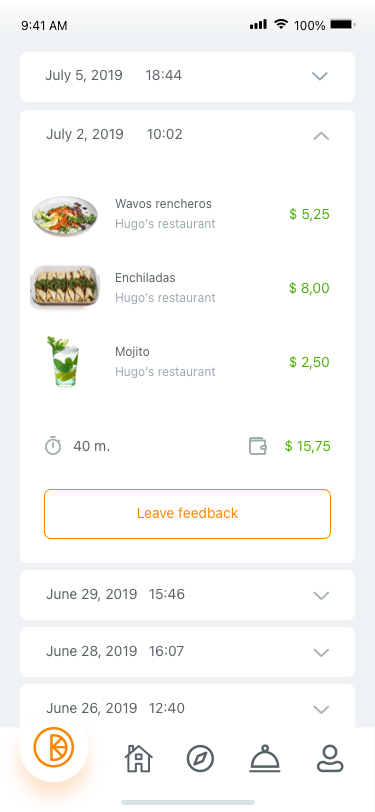
Text in this UI design:
July 5, 2019      18:44
Wavos rencheros
Hugo’s restaurant
$ 5,25
Enchiladas
Hugo’s restaurant
$ 8,00
Mojito
Hugo’s restaurant
$ 2,50
40 m.
$ 15,75
July 2, 2019      10:02
Leave feedback
June 29, 2019   15:46
June 28, 2019   16:07
June 26, 2019   12:40
100%
9:41 AM